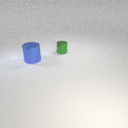
small green metal cylinder to the right of large blue metal cylinder